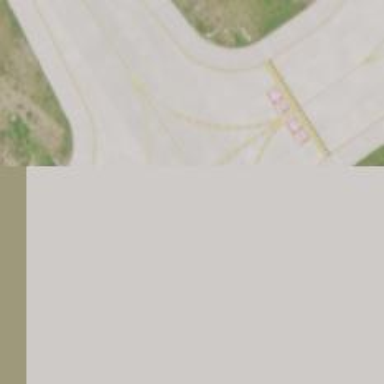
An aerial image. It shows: Image of taxiway at airport.